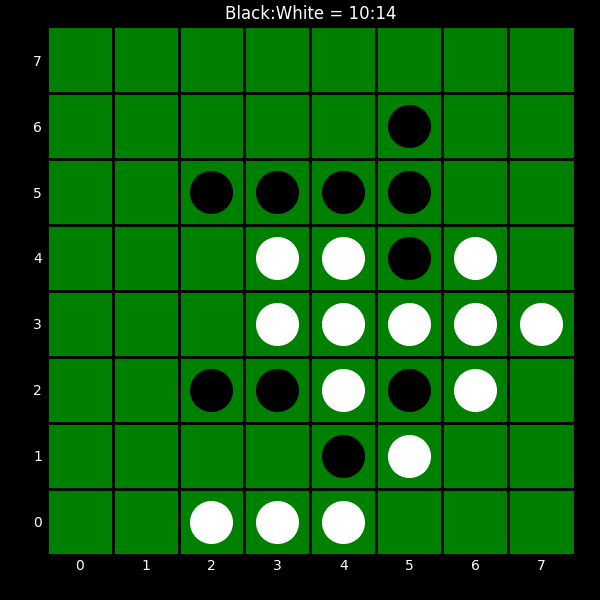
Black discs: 10
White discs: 14